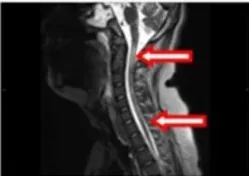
(A-E) Axial and sagittal T2-weighted MRI at 7 months following hospitalization revealed hyperintensities in the bilateral thalamus (arrow in A), tegmental area of the midbrain (arrow in B), pons (arrow in C), medulla (arrow in D), and the cervical and thoracic spinal cord (new lesions, hollow arrow in E). The previously identified lesions had decreased in size because of atrophy.
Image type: radiology (mri)